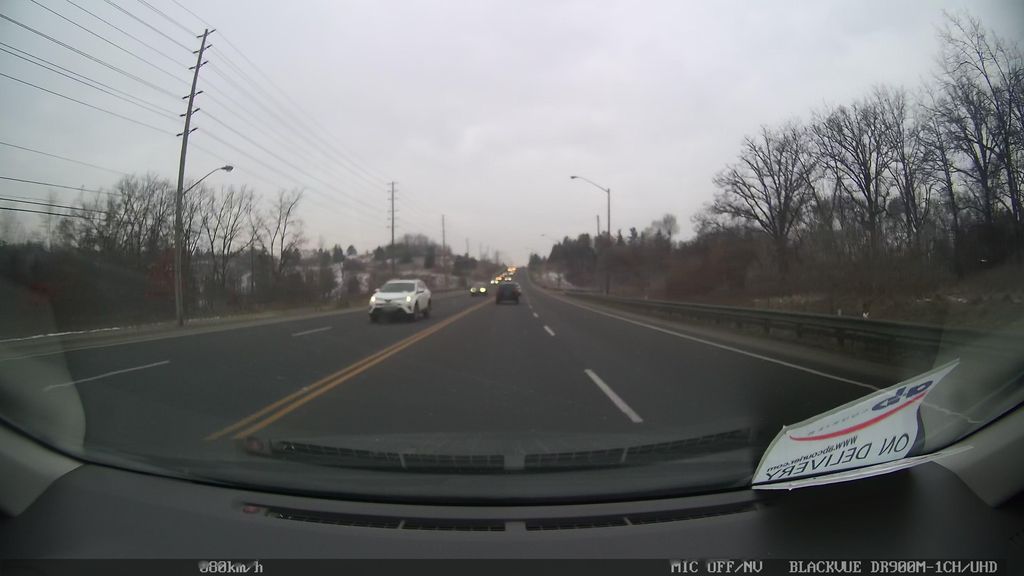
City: toronto